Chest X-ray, AP view. Patient: 60 years old, sex F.
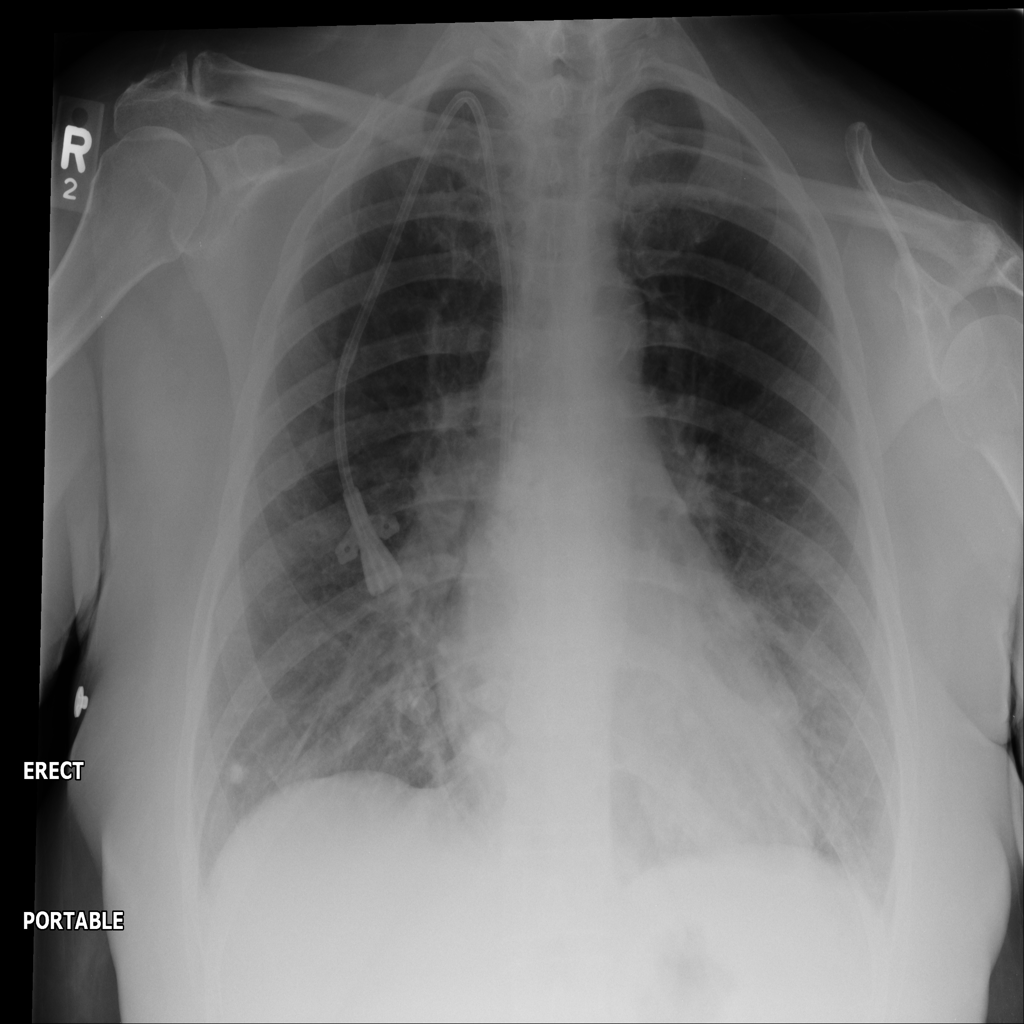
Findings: Atelectasis, Nodule